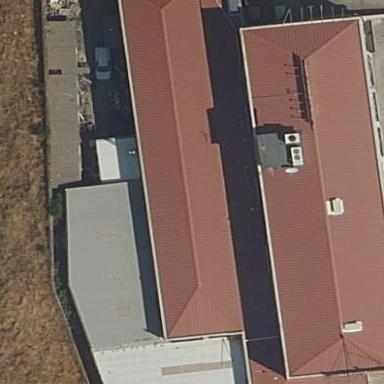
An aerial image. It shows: Industrial building.